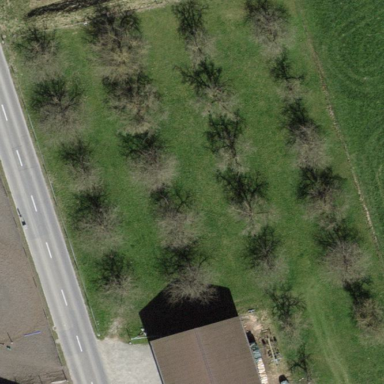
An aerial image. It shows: Orchard.